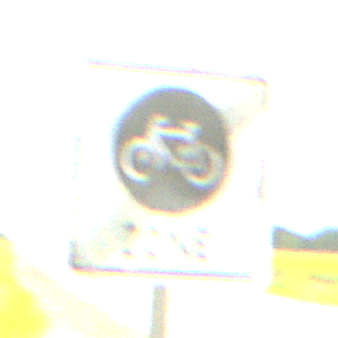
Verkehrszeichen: EndeFahrradzone
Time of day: Midday
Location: Outdoor (RoadRail)
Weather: PartlyCloudy
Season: NotSpecified
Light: Natural